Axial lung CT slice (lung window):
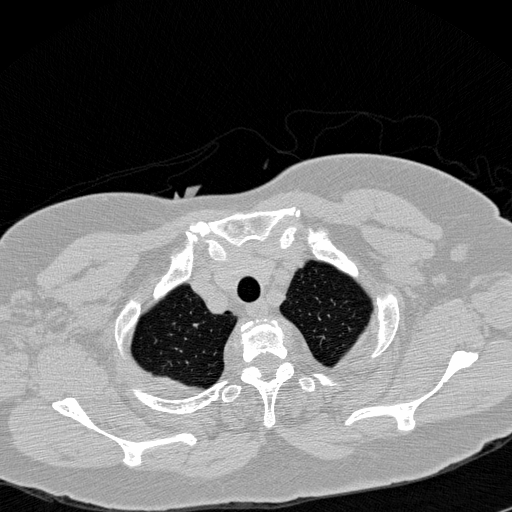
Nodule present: no